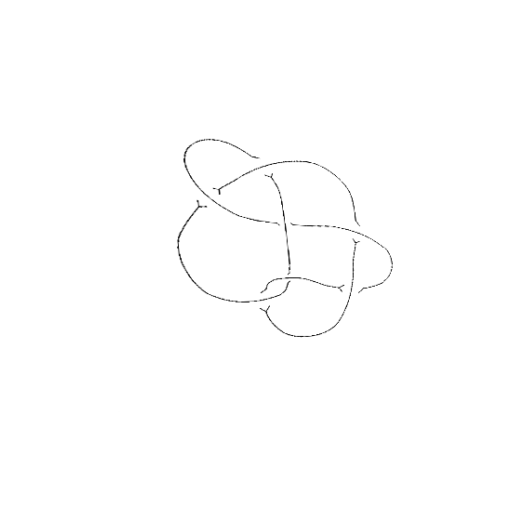
Crossing number: 7